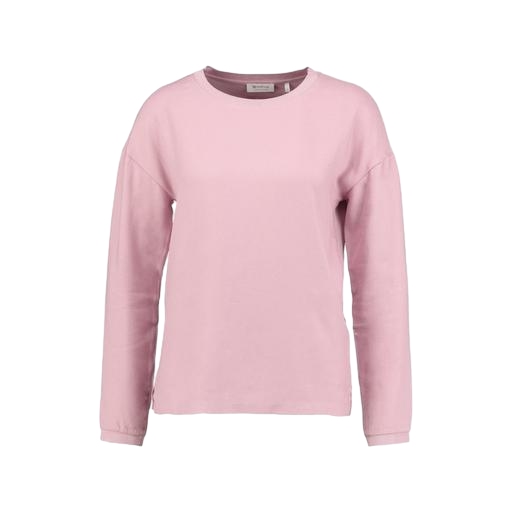
pink crew neck, pink round neck, her longsleeve top, white background